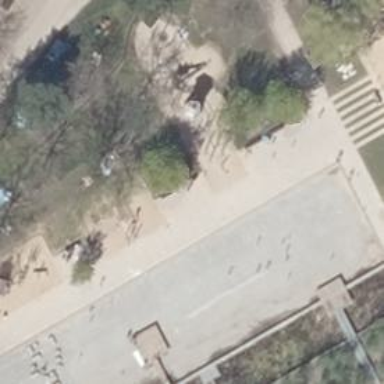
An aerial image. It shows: Sandpit playground with sandy surface.